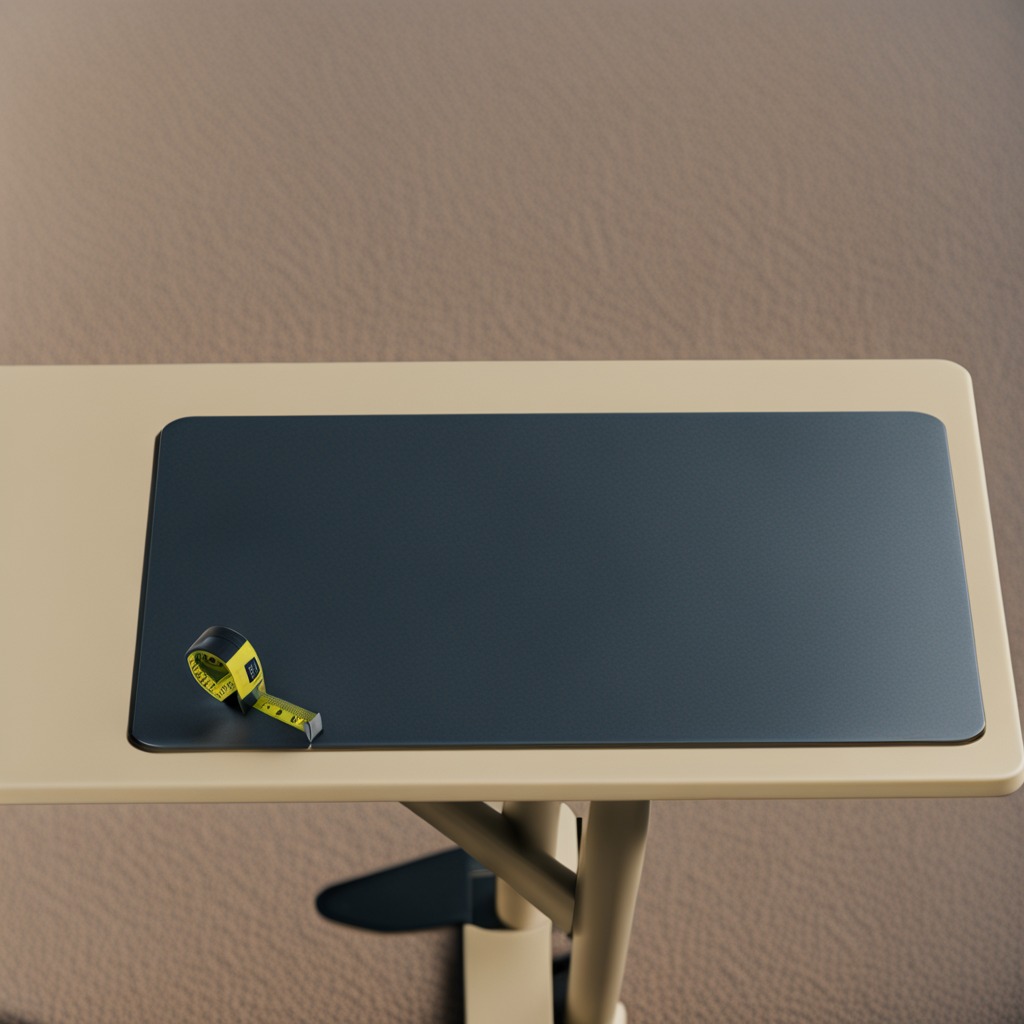
A measuring tape is lying on the clean utility table in a temporary outdoor tool station.